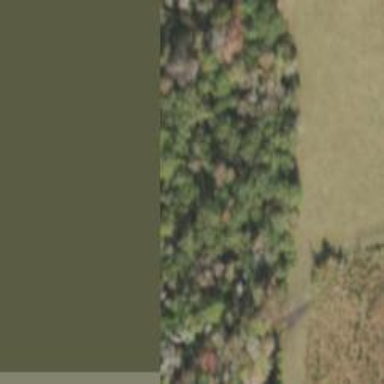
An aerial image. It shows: Mixed woodland area with various types of leaves.